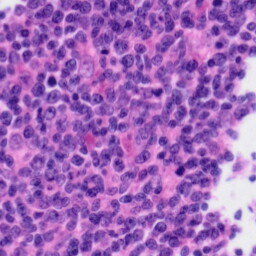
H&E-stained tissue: Tonsil